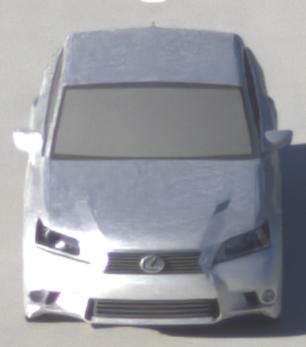
Make: Lexus
Model: GS 250
Detailed model: GS (L10)
Model produced from: 2012/06
Model produced until: 2013/12
Doors: 4
Color: white
Road condition: dry road
Daytime: sunrise or sunset
Contrast: medium contrast